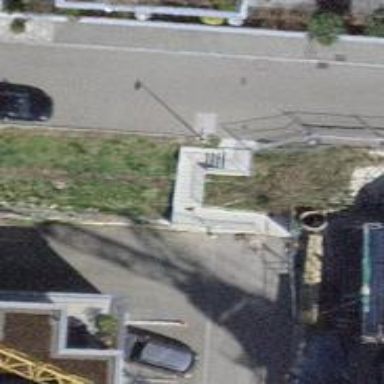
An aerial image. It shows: Road with steps.